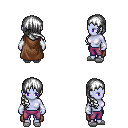
a pixel art fantasy rpg character, female body template, dark elf, purple skin, brown cape, magenta pants, white right-swept hairstyle, white cloth bracers, white slippers, four views (front, back, left, right), 2x2 character sprite sheet, small pixel art, hard edges, no anti-aliasing